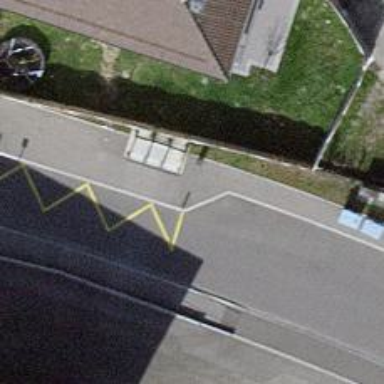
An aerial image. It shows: Platform for public transport on the road.